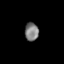
Tissue: skin
Cell type: Epithelial cells
Senescence score: 0.2788
Nuclear area (px): 249
Mean DAPI intensity: 123.378